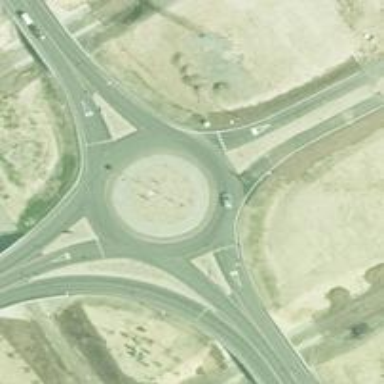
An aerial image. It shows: Asphalt road that is secondary route leading to roundabout.